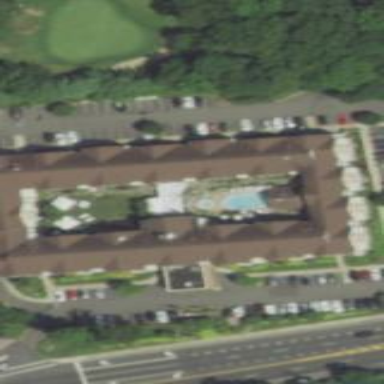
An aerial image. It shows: Hotel building.